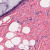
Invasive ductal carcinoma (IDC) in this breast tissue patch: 0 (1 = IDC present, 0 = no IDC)